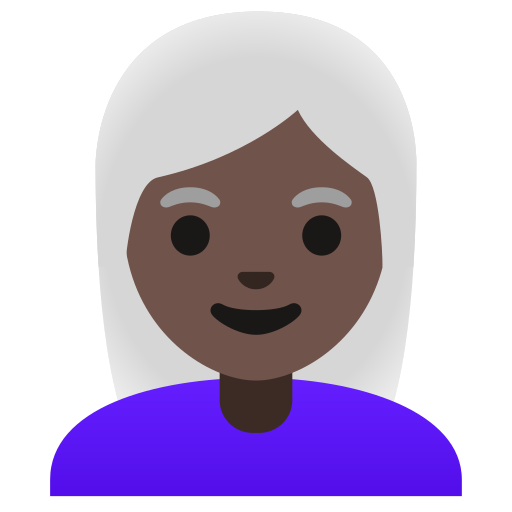
Emoji: 👩🏿‍🦳